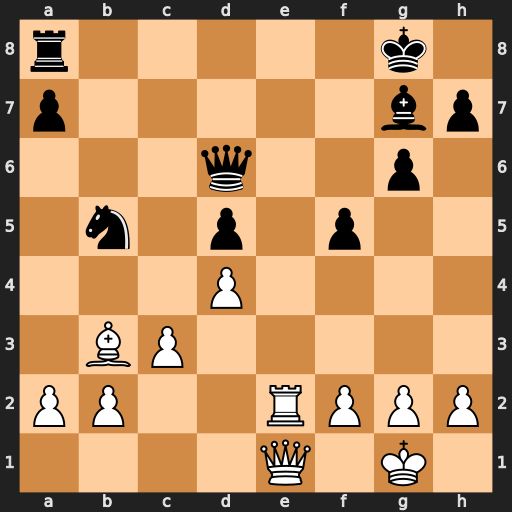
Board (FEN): r5k1/p5bp/3q2p1/1n1p1p2/3P4/1BP5/PP2RPPP/4Q1K1
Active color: w
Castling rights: -
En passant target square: -
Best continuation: Re8+ Rxe8 Qxe8+ Bf8 Qxb5